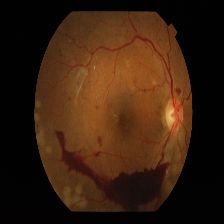
Diabetic retinopathy grade: Proliferative DR